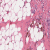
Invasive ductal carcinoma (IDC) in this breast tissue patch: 0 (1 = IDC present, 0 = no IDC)